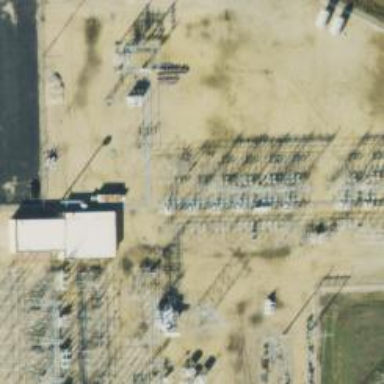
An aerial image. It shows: Switch used for power control.